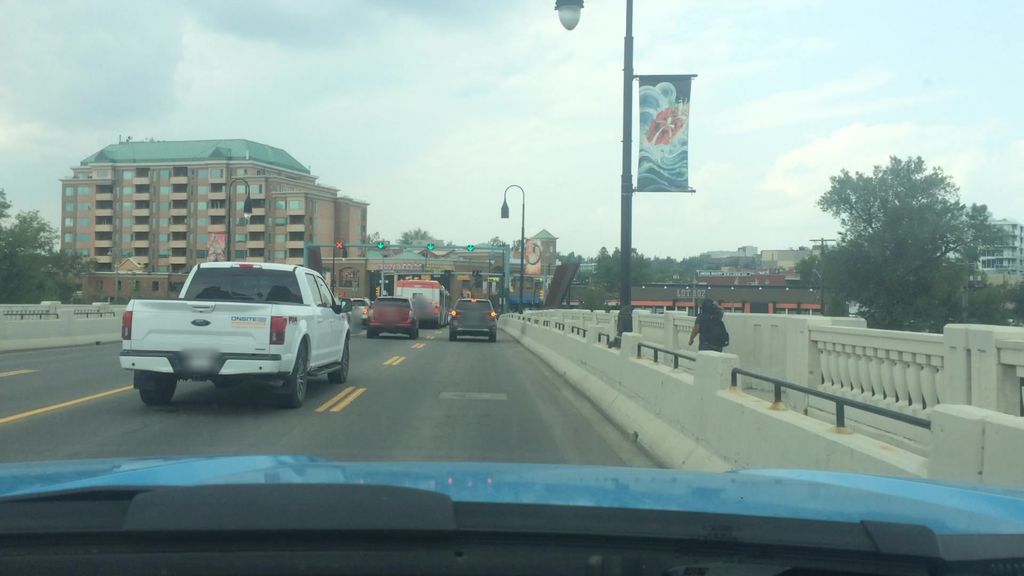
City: calgary